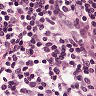
Metastatic tissue present: no